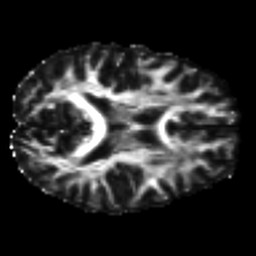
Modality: FA
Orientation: axial
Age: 48
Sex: female
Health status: ill
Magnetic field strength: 3 T
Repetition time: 9 s
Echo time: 0.093 s